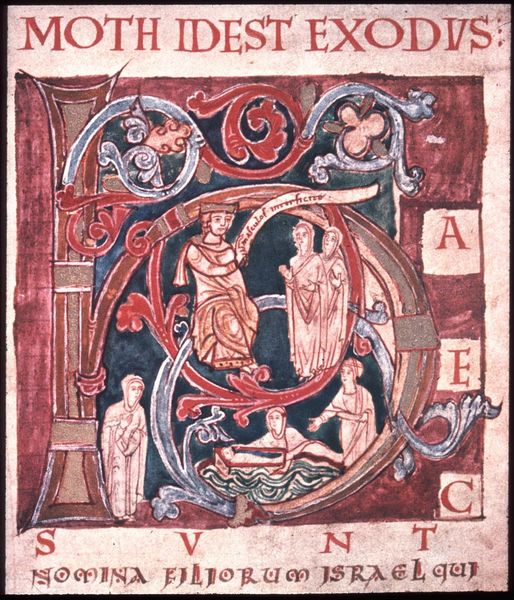
Titel: Bibel aus Stablo bzw. Stavelot, Band 1
Standort: Herkunftsort: Stablo  (EU - B)
Institution: London,  British Museum
Schlagwörter: blau, mann, wasser, fluss, frauen, menschen, frau, rot, ornament, kirche, kind, schrift, figuren, könig, paradies, moses, buch, seite, illustration, buchstaben, nonne, initiale, kiste, ranke, pergament, mittelalter, sünde, vertreibung, israel, lettern, handschrift, latein, spruchband, schriftband, buchmalerei, vignette, vignetten, manuskript, exodus, salomo, moses körbchen, er mfigurenornament